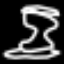
Label: hourglass